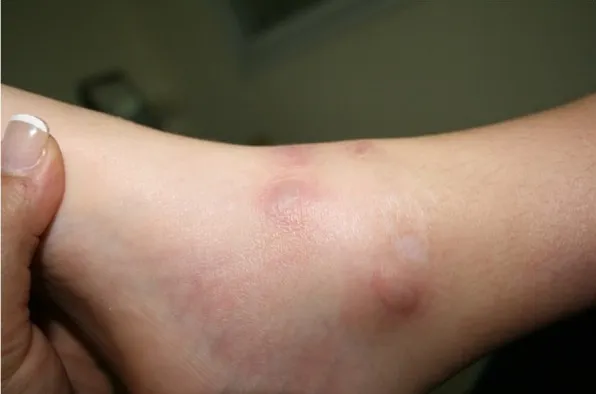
A lower extremity nodular lesion.
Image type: medical_photograph (skin_photograph)